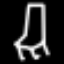
Label: chair